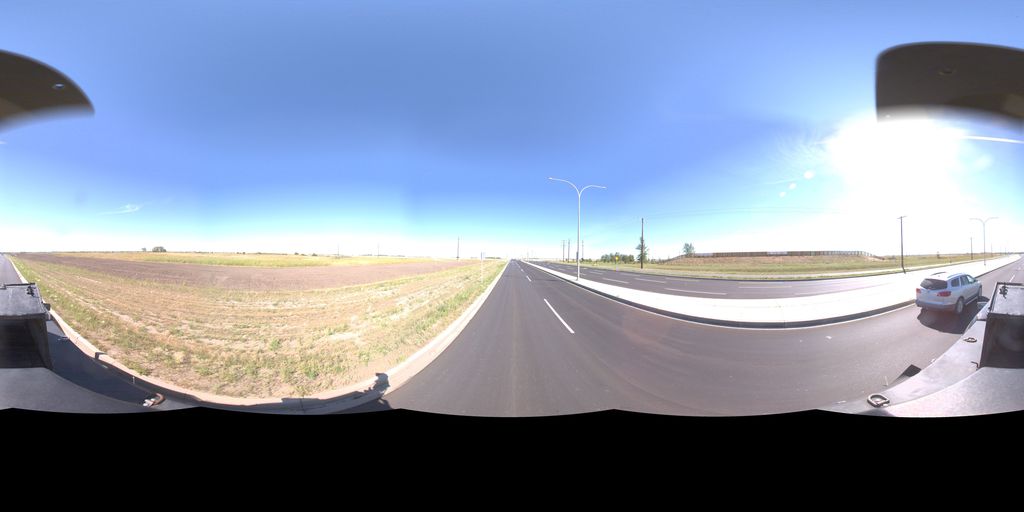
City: saskatoon